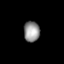
Tissue: lung
Cell type: Myeloid cells
Senescence score: 0.581
Nuclear area (px): 323
Mean DAPI intensity: 145.839